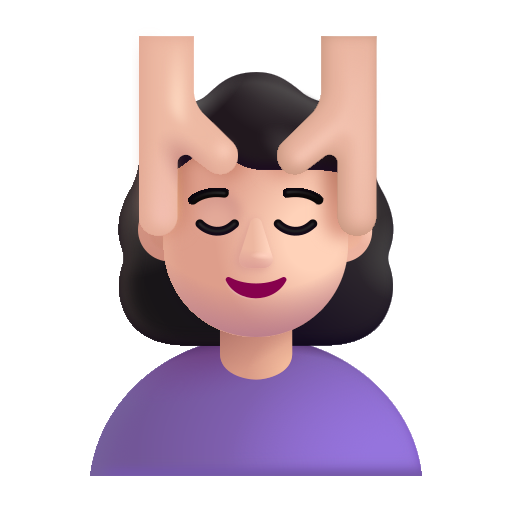
woman getting massage color light